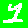
Digit: 1